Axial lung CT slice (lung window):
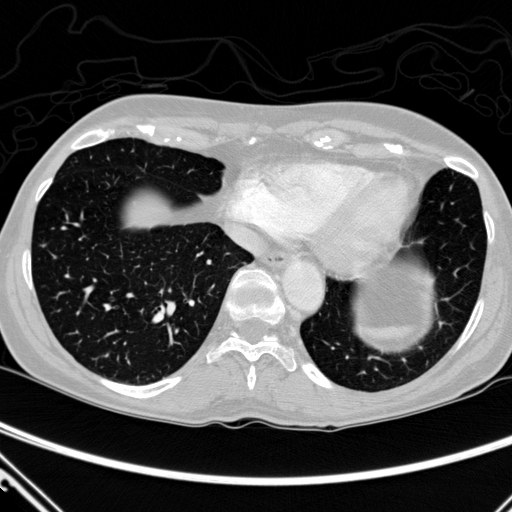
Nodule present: no